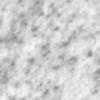
Label: no_change